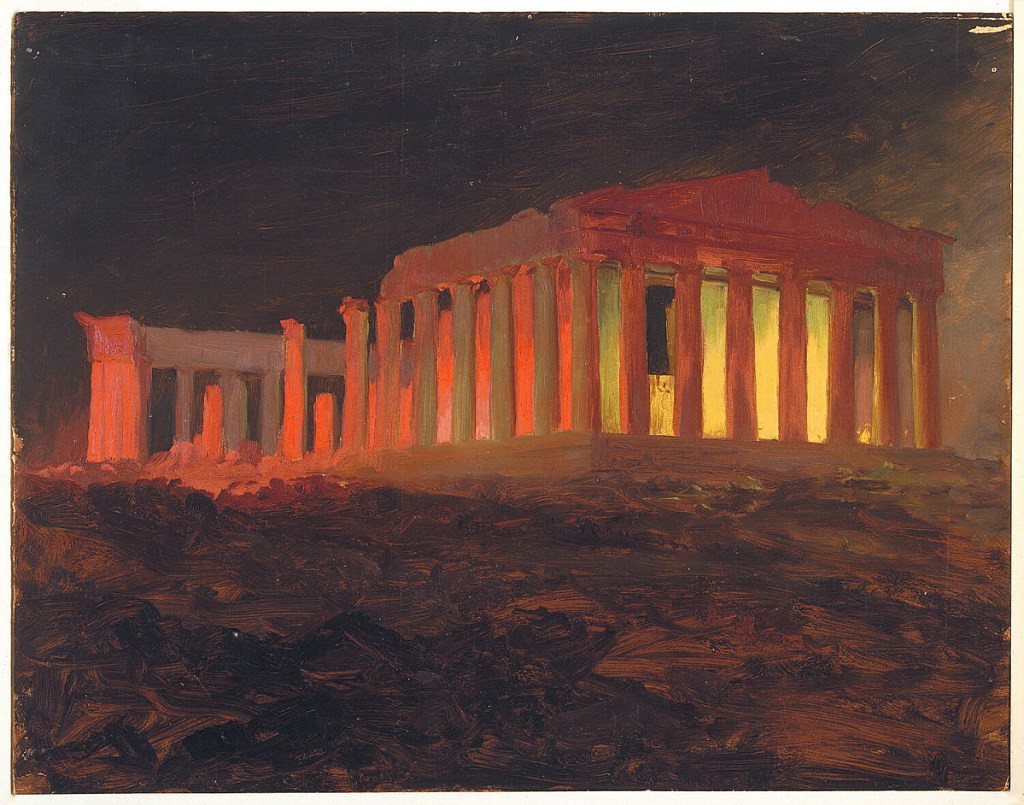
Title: Parthenon at Night, Athens
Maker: Frederic Edwin Church, American, 1826–1900
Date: April 1869
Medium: Oil and graphite on tan paperboard
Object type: Drawing
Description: Architecture and landscape sketch showing a nocturnal view of the Parthenon in Athens, artificially illuminated with red and green flares in celebration of the Prince and Princess of Wales visiting the city on April 21-22, 1869. Dark, rugged, and loosely rendered terrain ascends from the foreground to the middle distance, where the Parthenon is shown extending obliquely into the distance at left. Its ruinous facade is visible at right, illuminated in green light, while red light shines on the long colonnade at left. Above, a dark night sky lightens at right.